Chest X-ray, PA view. Patient: 43 years old, sex F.
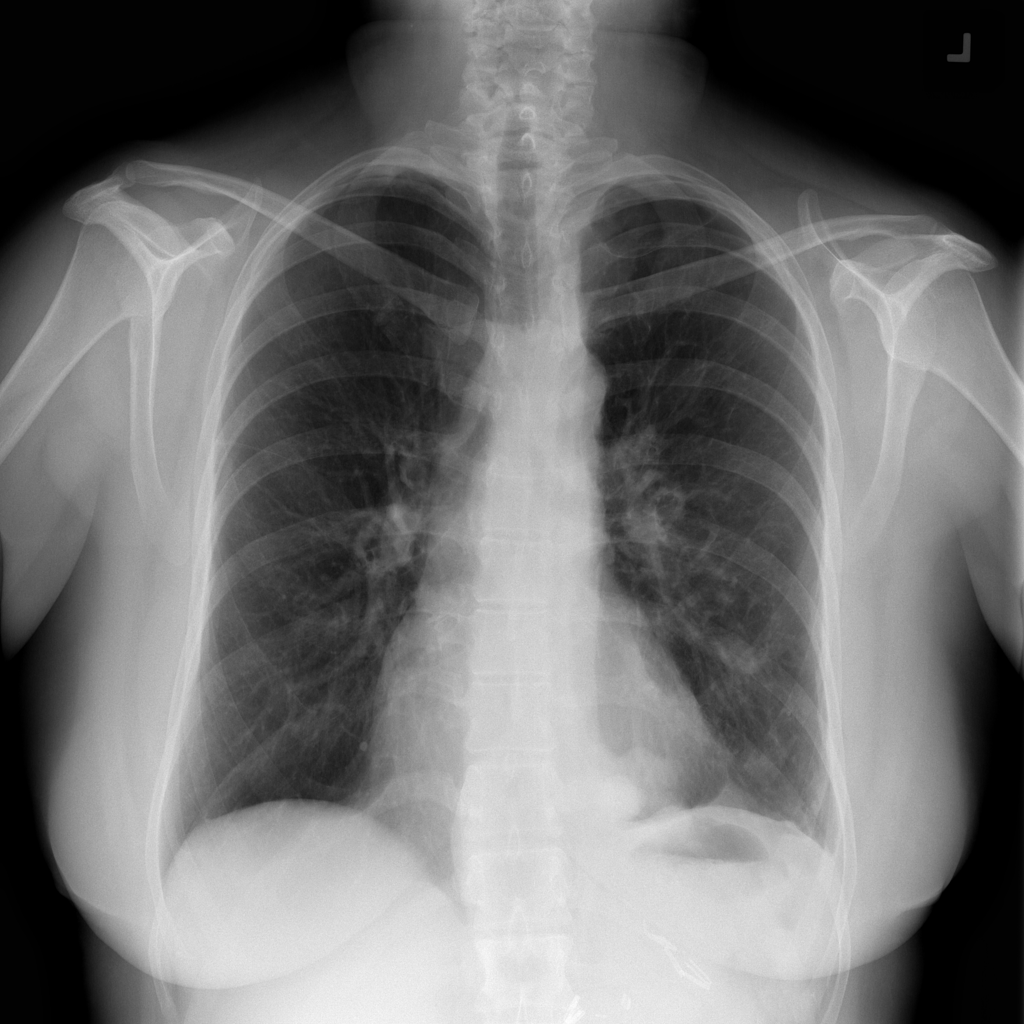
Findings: Mass, Pneumothorax